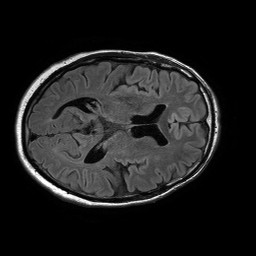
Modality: FLAIR
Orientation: axial
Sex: male
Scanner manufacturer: philips
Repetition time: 11 s
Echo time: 0.125 s